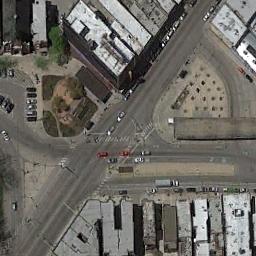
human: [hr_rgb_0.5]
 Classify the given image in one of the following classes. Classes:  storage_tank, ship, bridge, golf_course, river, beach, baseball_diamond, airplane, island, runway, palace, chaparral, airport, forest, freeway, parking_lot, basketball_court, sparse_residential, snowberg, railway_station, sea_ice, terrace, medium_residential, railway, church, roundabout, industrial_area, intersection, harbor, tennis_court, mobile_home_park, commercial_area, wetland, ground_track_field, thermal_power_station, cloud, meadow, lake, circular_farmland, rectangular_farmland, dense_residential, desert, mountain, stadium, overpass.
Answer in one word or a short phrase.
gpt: intersection